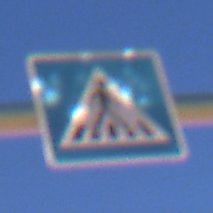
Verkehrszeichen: FussgaengerueberwegLinks
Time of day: MorningAfternoon
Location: Outdoor (RoadRail)
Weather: Clear
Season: NotSpecified
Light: Natural